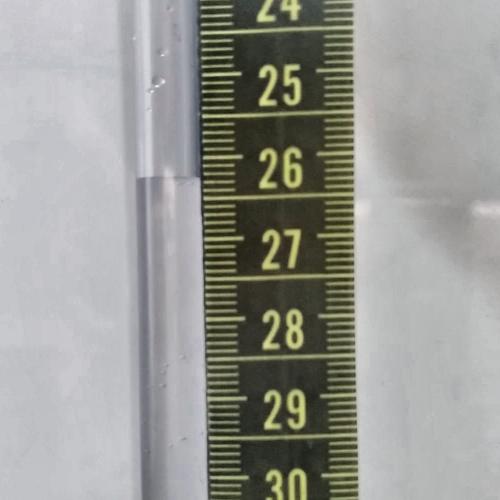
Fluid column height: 26.3 cm